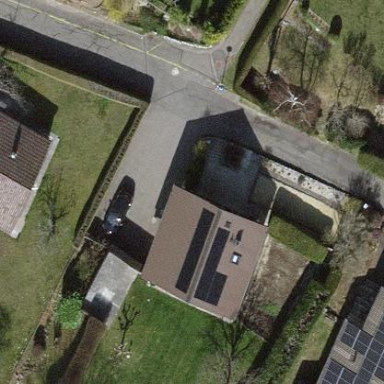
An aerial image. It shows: Simple and straightforward house.